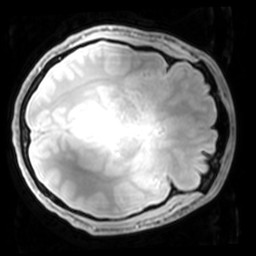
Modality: PDw
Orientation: axial
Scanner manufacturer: philips
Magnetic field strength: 7 T
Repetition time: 0.008 s
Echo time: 0.001974 s